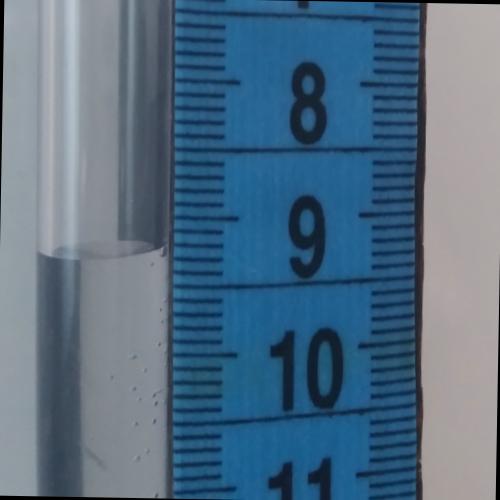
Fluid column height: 9.2 cm